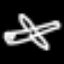
Label: airplane